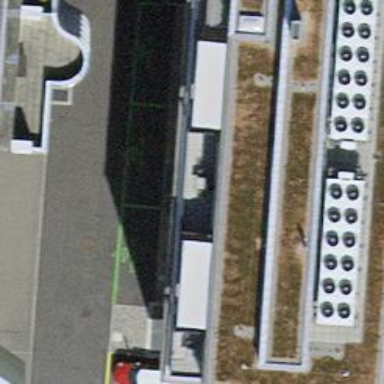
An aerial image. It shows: Charging station.